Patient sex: F
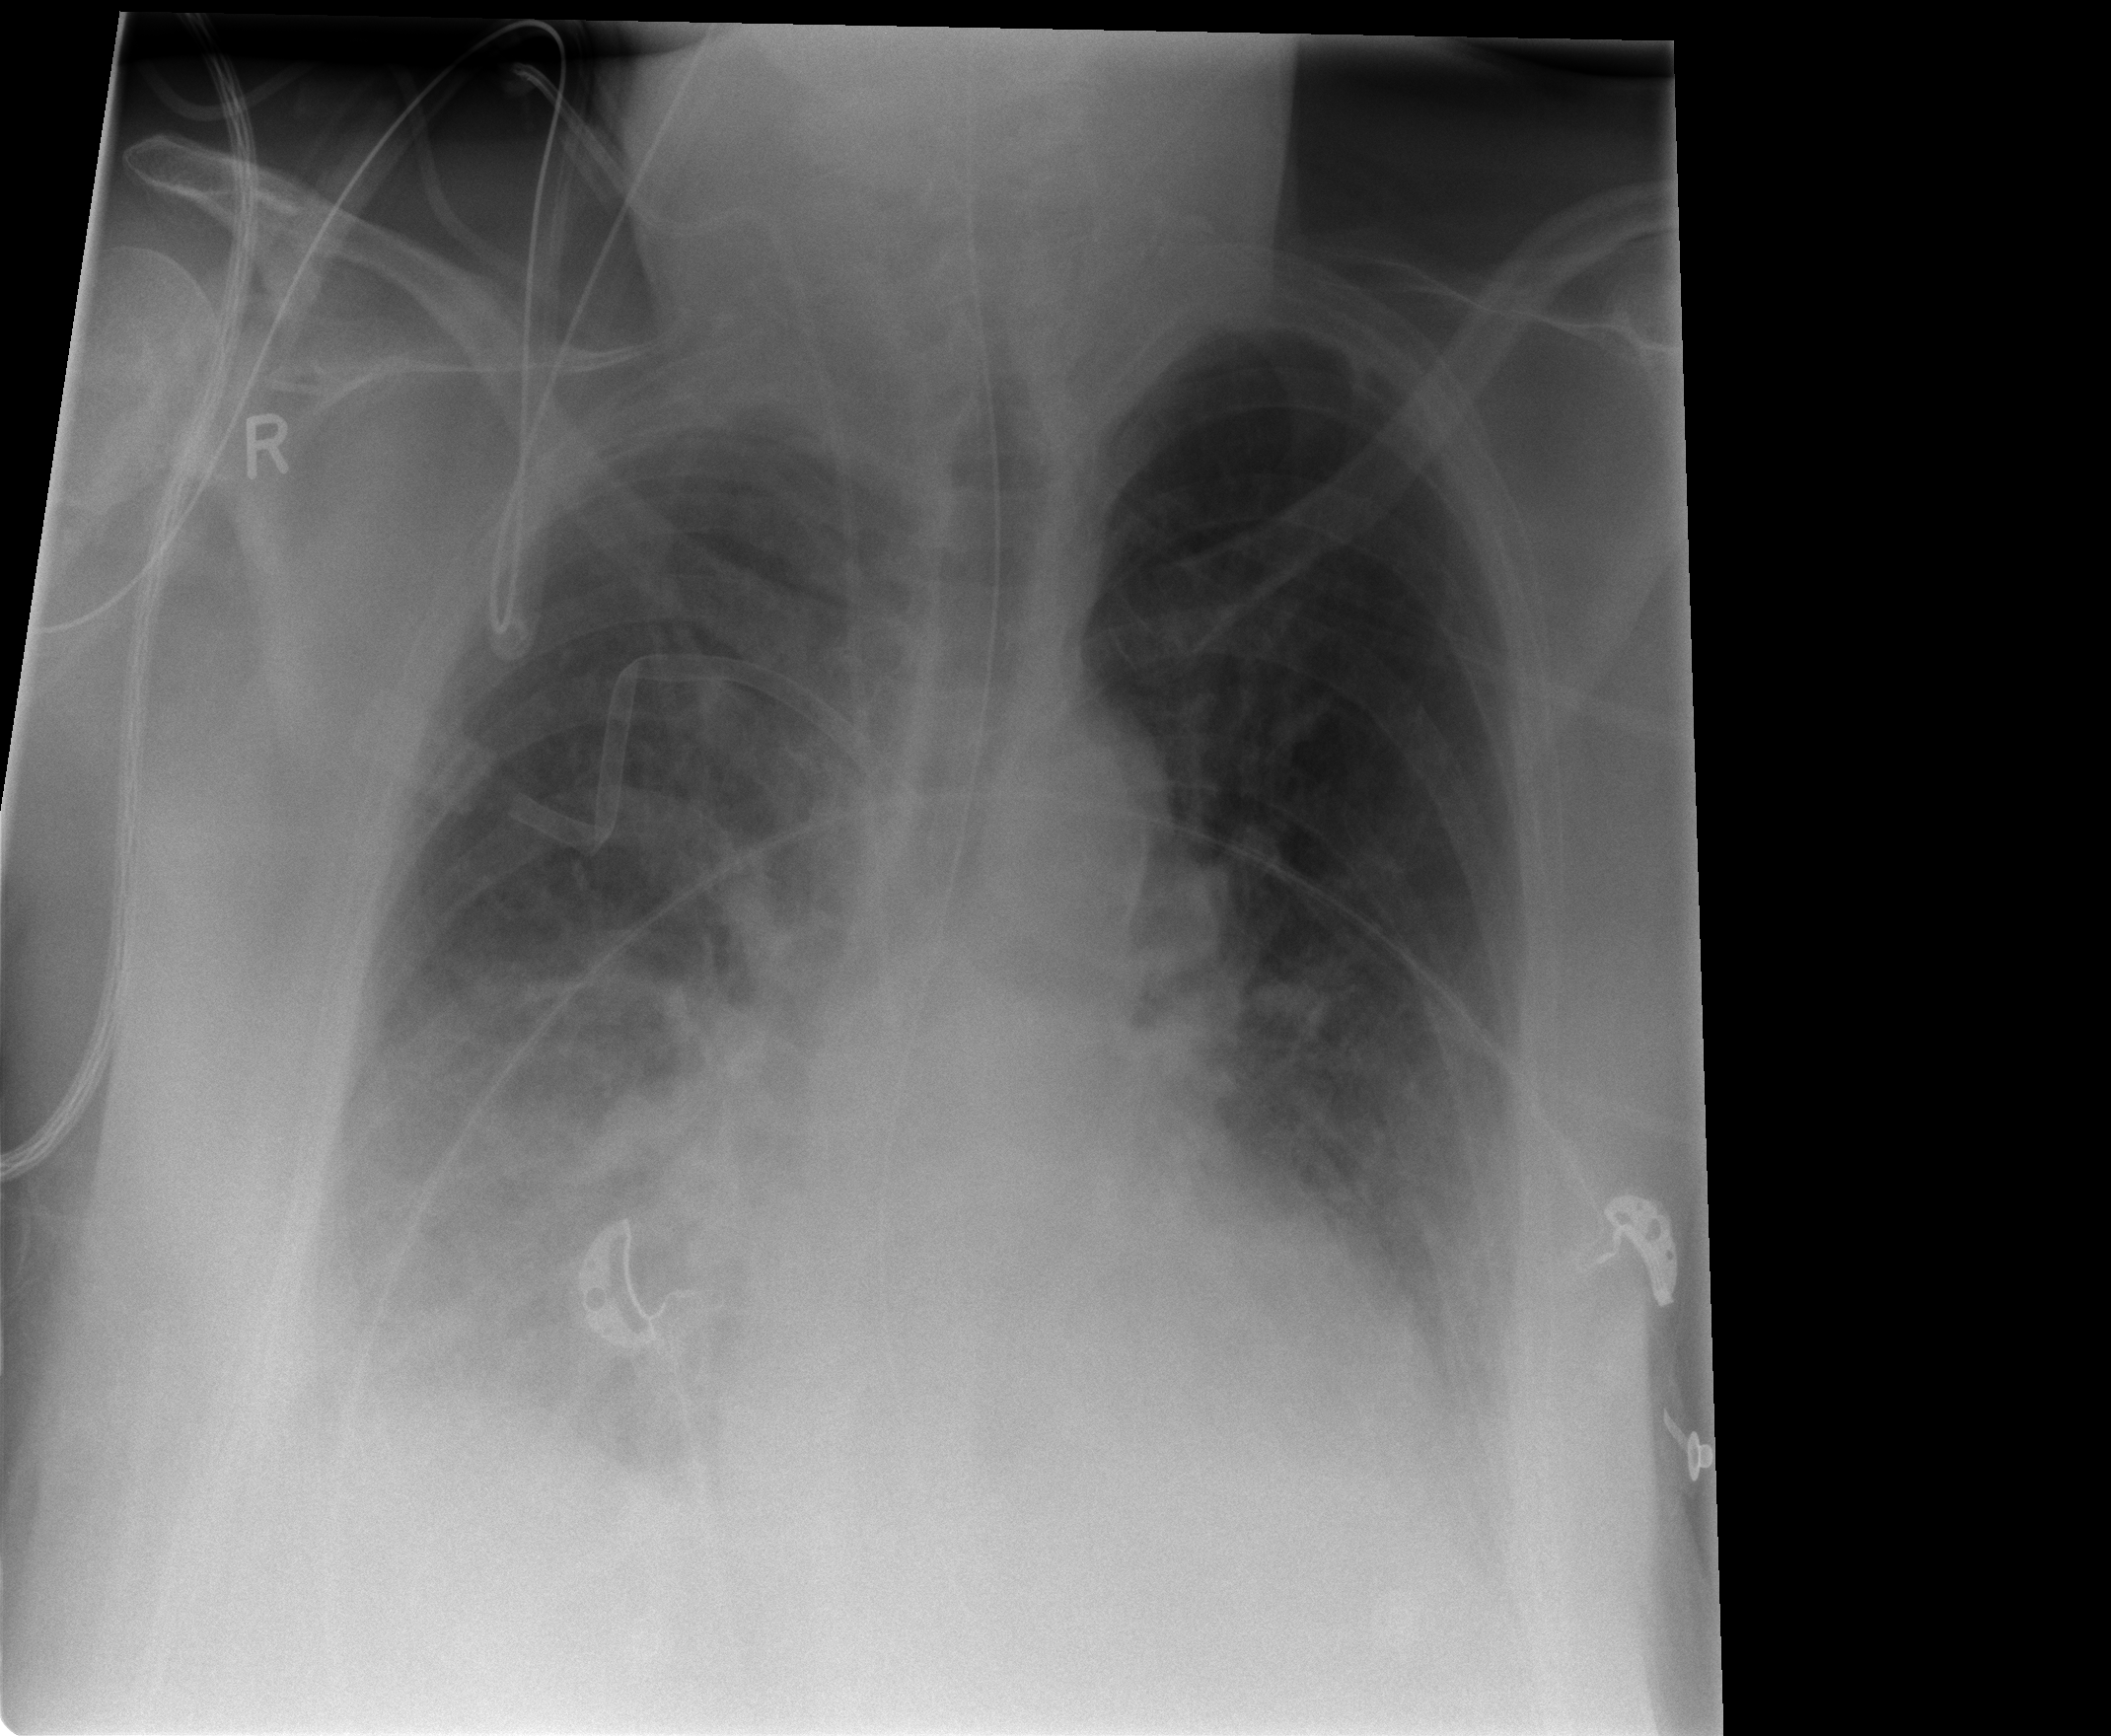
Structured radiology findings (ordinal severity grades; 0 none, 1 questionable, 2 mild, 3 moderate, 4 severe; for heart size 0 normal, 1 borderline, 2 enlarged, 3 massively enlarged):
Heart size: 2
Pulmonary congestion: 2
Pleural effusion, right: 2
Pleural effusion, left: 2
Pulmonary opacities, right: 2
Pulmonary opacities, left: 0
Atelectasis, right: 2
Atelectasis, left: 2